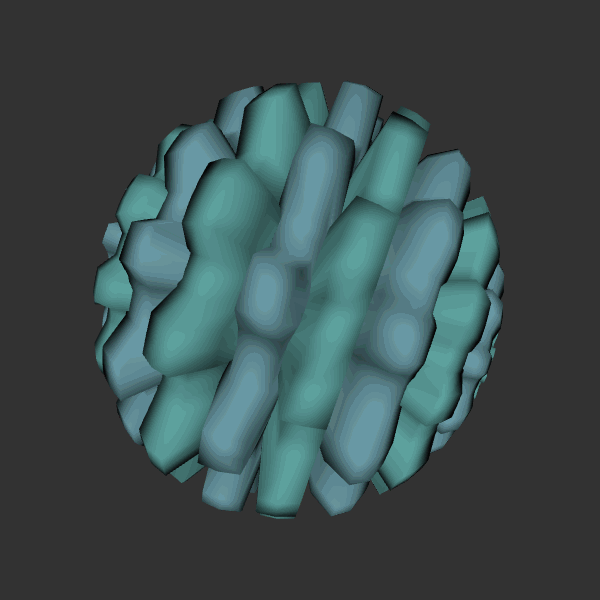
Background: dark